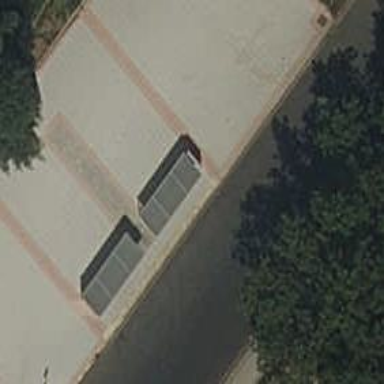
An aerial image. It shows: Bus stop with platform for public transport.